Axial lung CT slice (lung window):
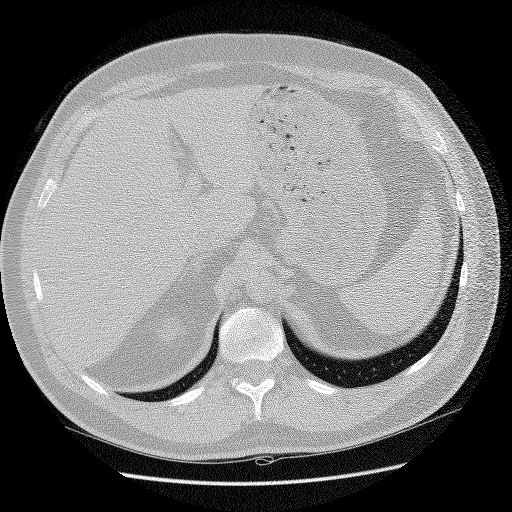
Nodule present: no